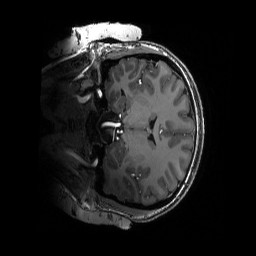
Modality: T1w
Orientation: coronal
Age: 24
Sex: female
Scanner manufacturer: siemens
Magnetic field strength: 6.98 T
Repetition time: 3.1 s
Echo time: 0.00242 s